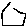
Label: hexagon